Field crop: maize
Growth stage: 2
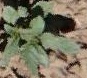
Species: datura